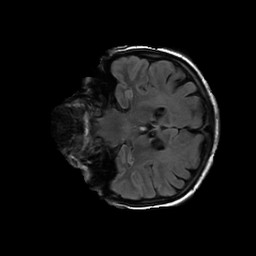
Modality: FLAIR
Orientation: coronal
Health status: ill
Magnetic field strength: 3 T